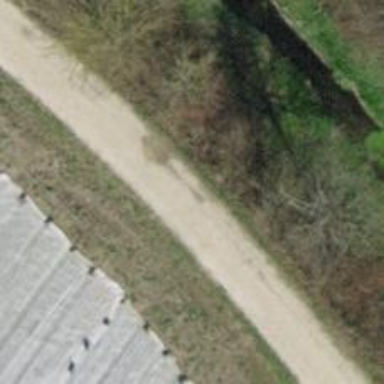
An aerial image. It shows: Compacted track road with grade3 tracktype.